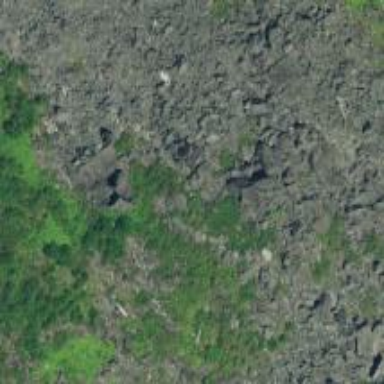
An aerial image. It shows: Landscape dominated by bare rock.